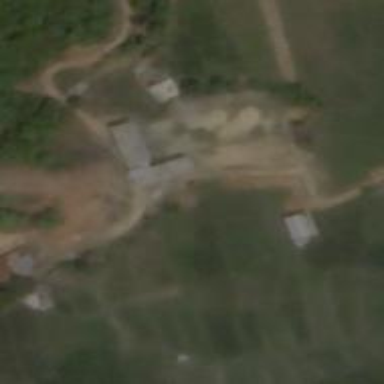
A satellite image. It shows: School building.